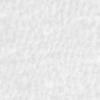
Label: no_change